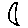
Label: moon